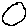
Label: circle